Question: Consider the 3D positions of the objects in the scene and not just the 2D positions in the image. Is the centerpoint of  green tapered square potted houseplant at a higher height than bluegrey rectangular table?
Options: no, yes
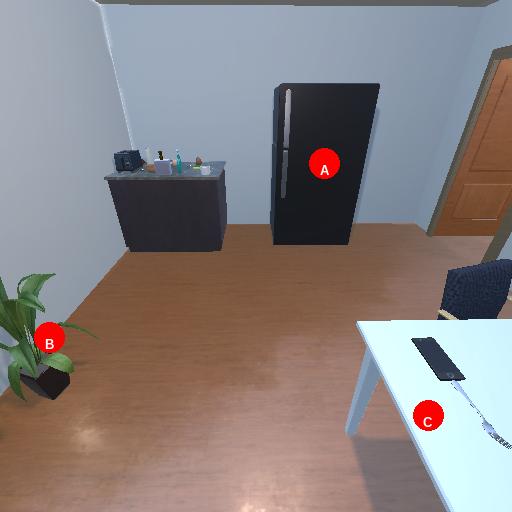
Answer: no